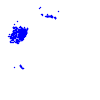
Particle: electron